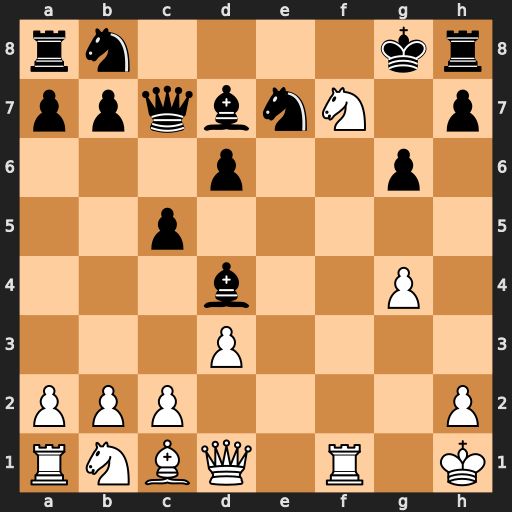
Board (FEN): rn4kr/ppqbnN1p/3p2p1/2p5/3b2P1/3P4/PPP4P/RNBQ1R1K
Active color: w
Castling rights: -
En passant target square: -
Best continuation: Nh6+ Kg7 Rf7#